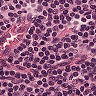
Metastatic tissue present: no